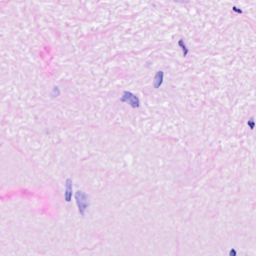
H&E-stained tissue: Breast